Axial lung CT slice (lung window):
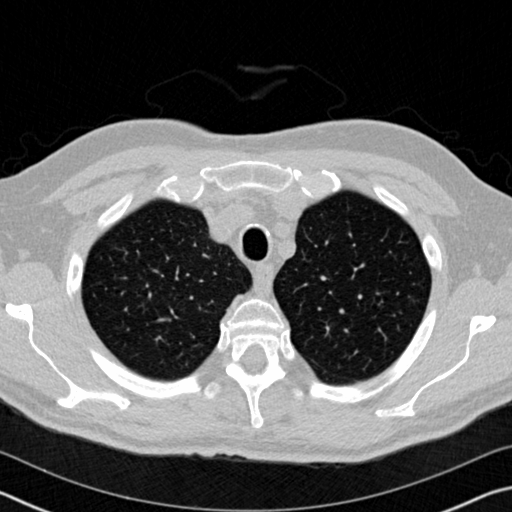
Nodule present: no